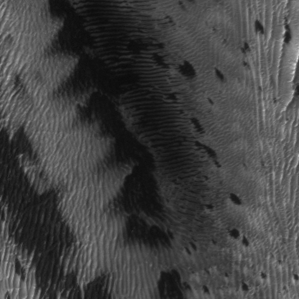
Label: frost